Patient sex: M
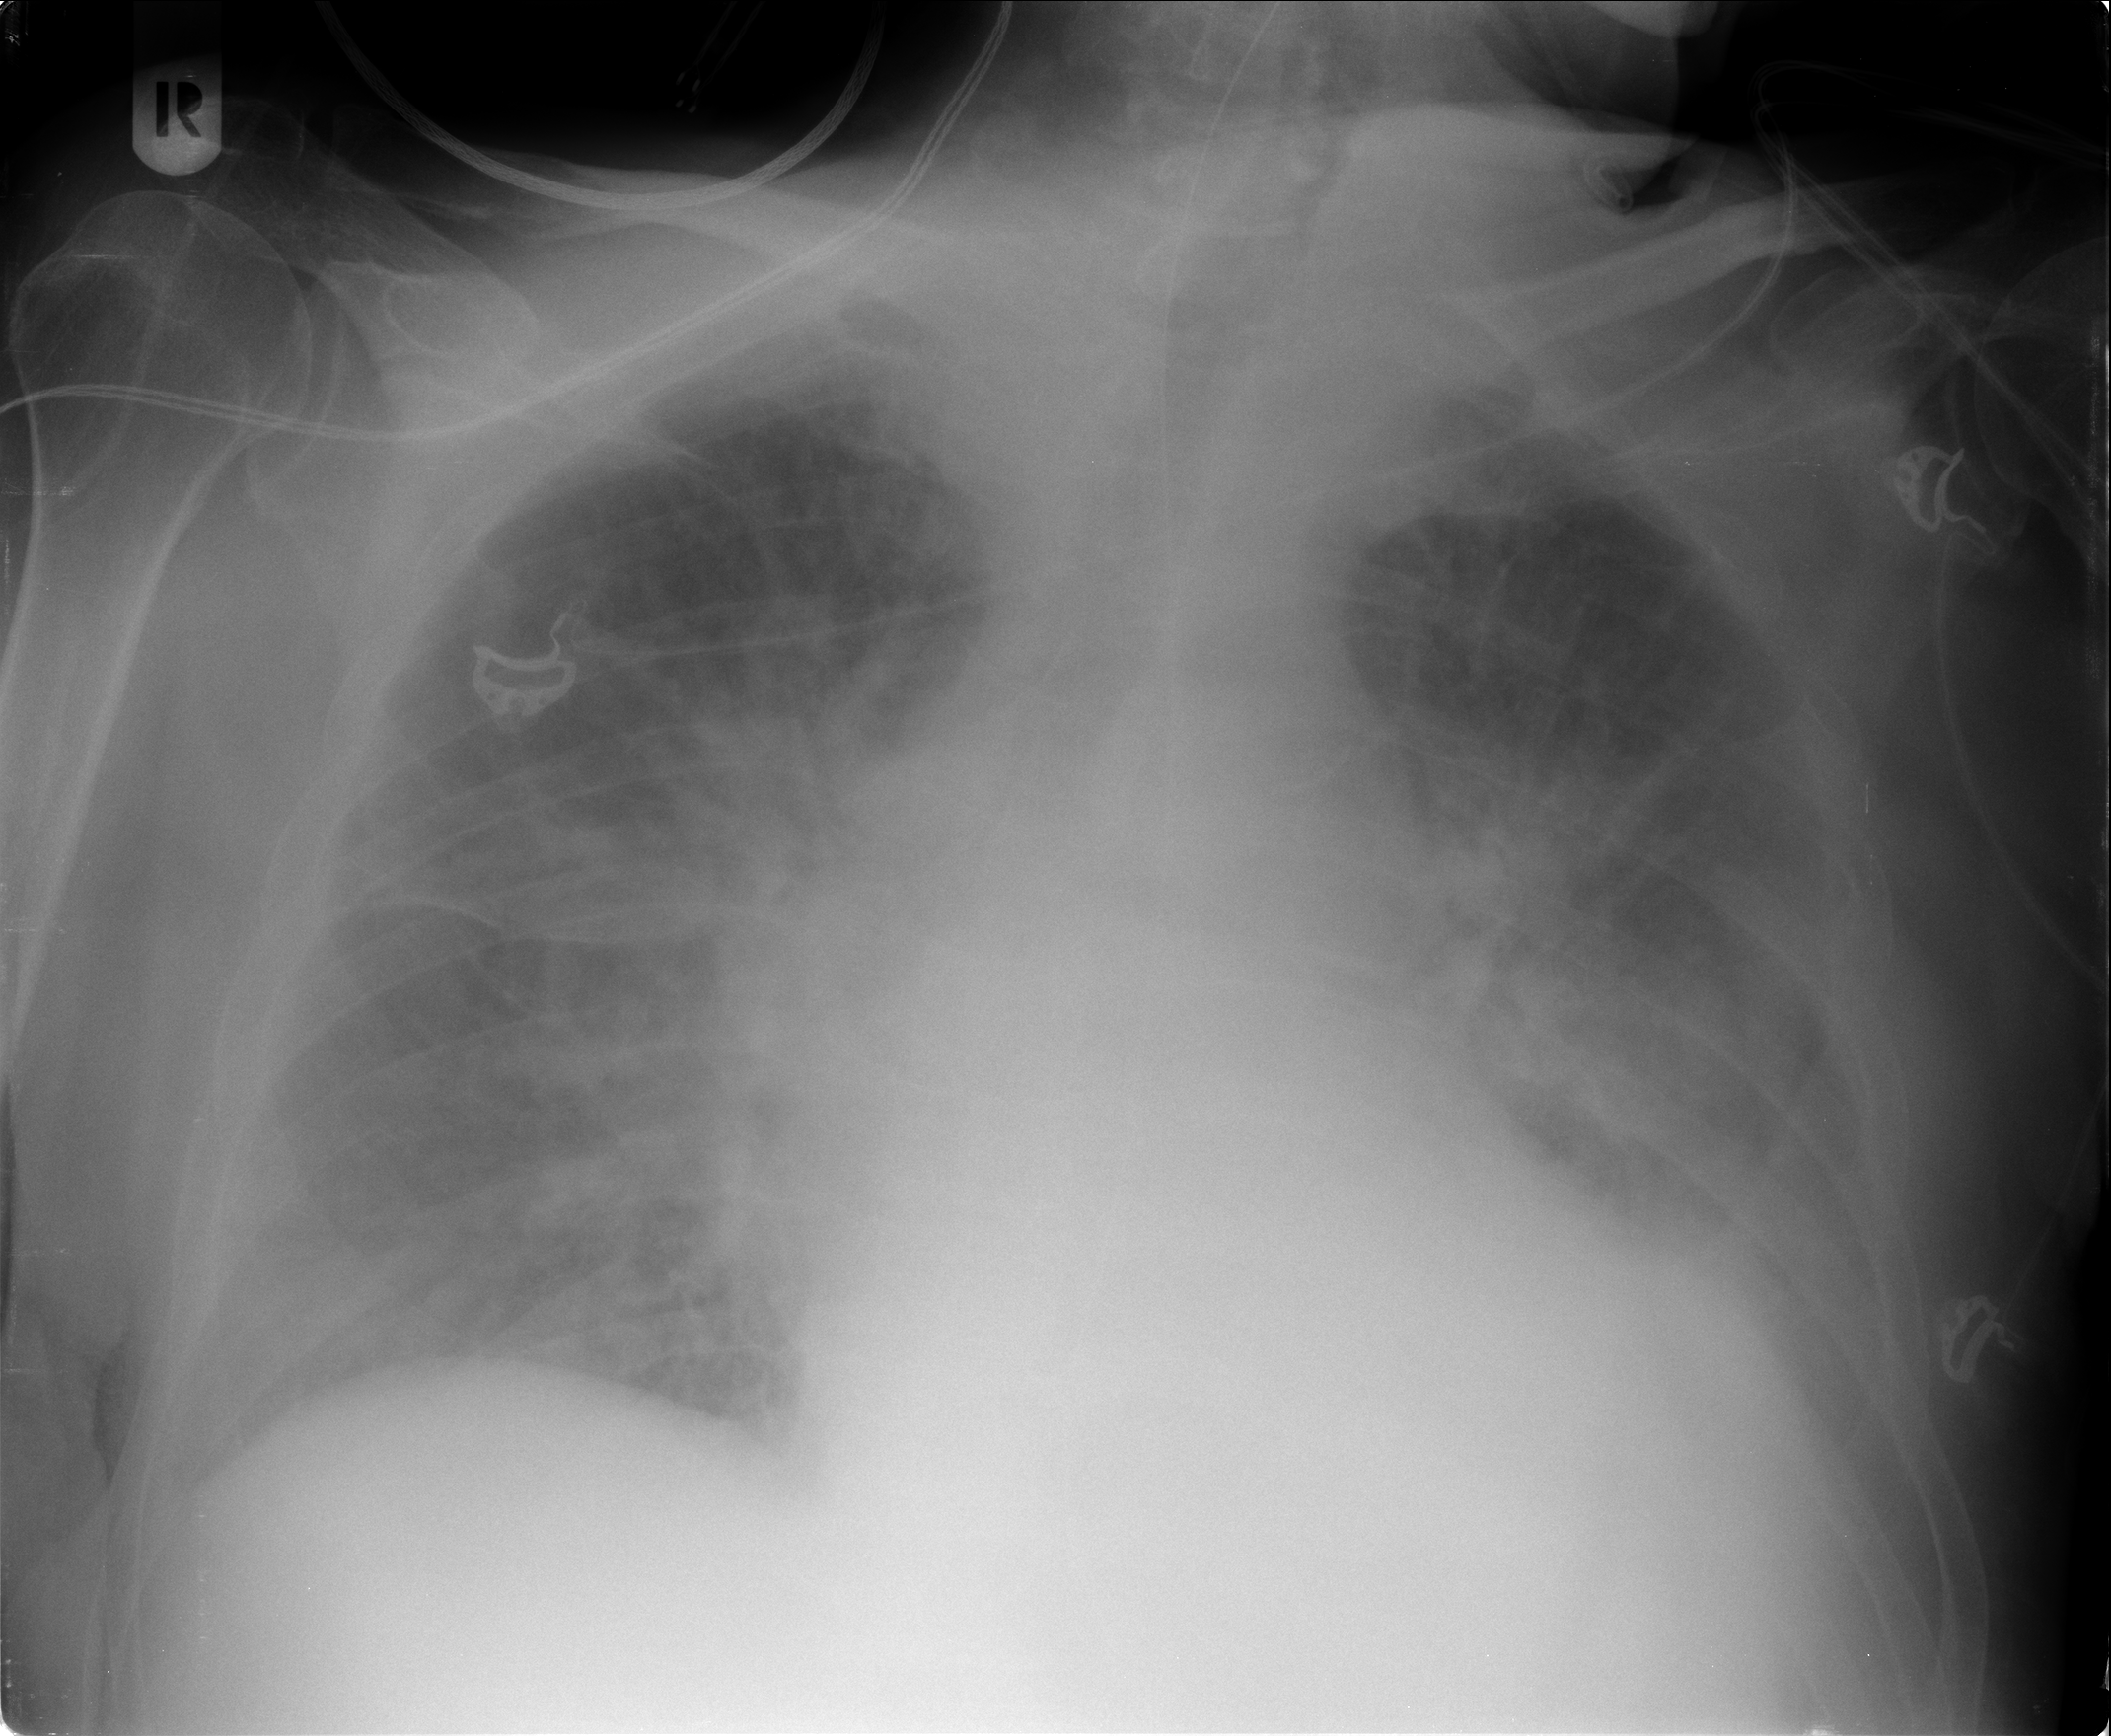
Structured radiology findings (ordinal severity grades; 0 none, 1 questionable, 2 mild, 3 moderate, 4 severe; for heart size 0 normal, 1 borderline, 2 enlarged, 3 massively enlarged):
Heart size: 0
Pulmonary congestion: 2
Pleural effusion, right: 3
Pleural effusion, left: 3
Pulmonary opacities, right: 0
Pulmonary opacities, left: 0
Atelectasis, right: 2
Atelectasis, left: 2